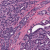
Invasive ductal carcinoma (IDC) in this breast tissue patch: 1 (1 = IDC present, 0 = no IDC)